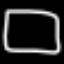
Label: square